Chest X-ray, AP view. Patient: 16 years old, sex M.
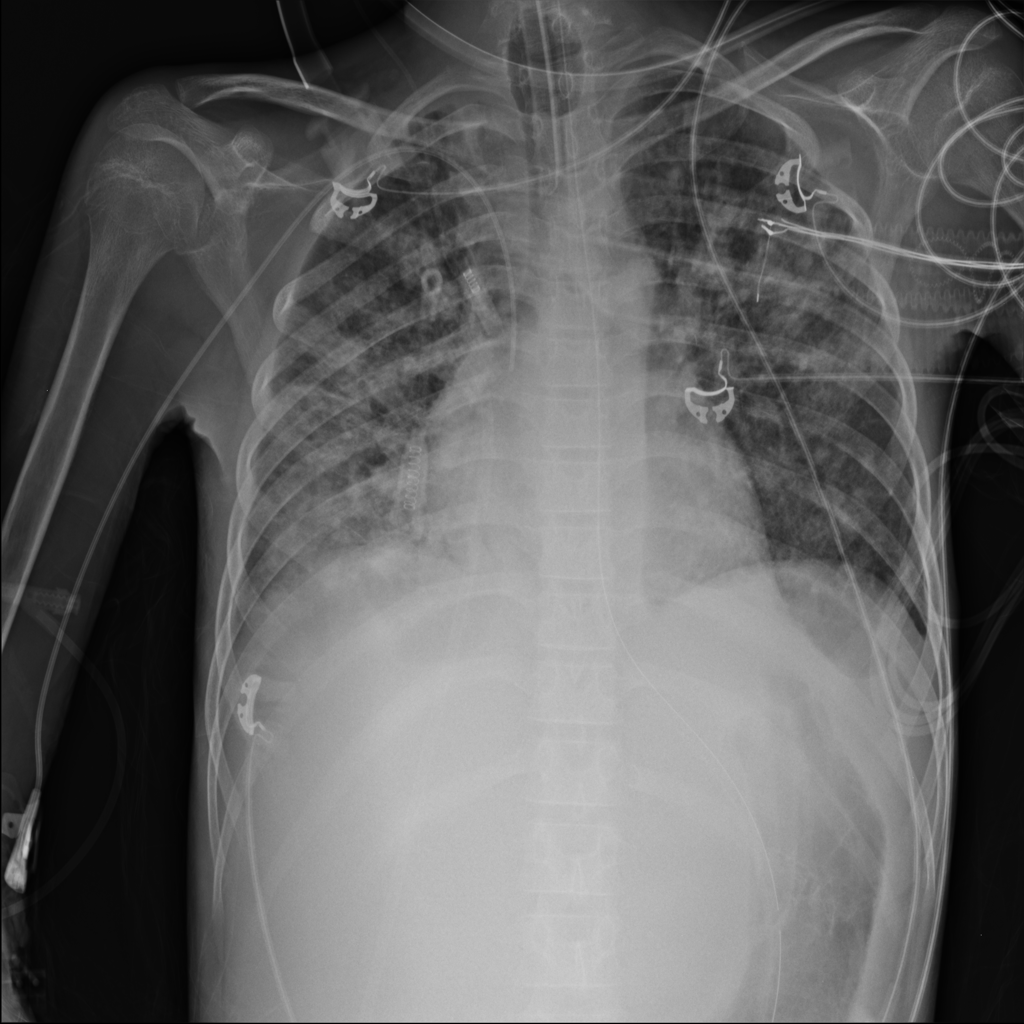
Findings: Consolidation